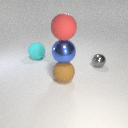
large cyan rubber sphere behind large brown rubber sphere